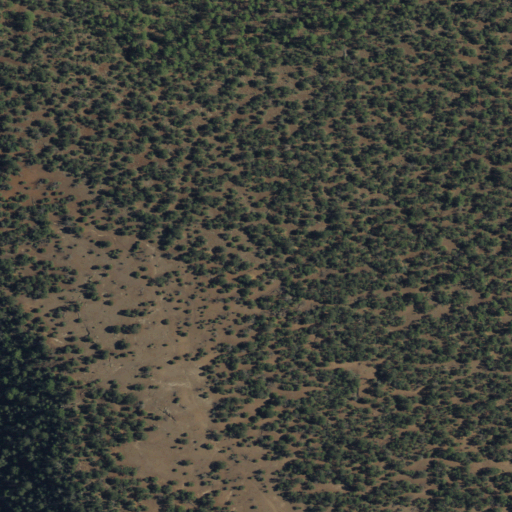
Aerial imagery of bench in New Mexico named Maverick Mesa containing evergreen forest and shrub